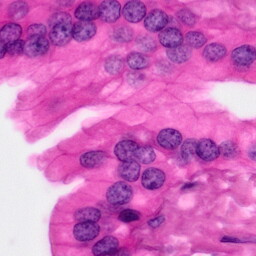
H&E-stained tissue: Pancreatic